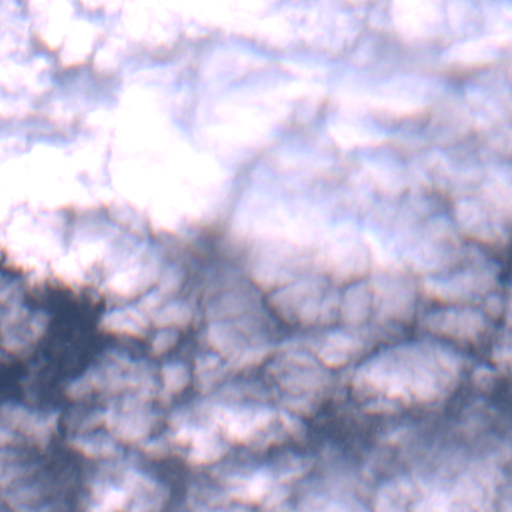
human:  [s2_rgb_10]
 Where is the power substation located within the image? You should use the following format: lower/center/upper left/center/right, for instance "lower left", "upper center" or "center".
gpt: The power substation is located in the center right of the image.
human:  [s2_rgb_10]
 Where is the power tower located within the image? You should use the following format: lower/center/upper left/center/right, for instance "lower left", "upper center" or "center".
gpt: The power tower is located in the right of the image.
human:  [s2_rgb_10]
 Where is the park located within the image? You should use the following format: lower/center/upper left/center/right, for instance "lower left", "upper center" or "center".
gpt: There is no park in the image.